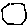
Label: hexagon